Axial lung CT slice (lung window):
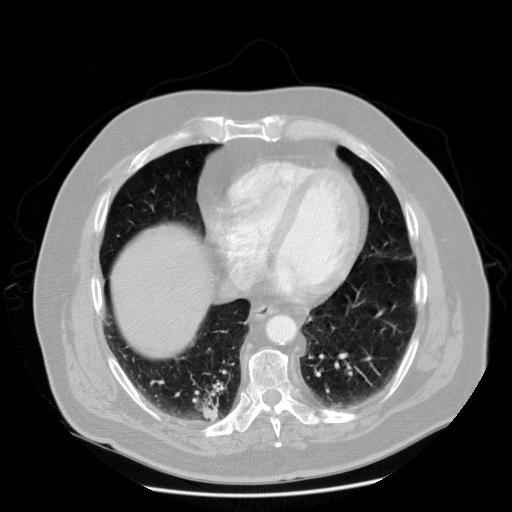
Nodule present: no